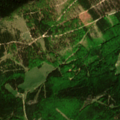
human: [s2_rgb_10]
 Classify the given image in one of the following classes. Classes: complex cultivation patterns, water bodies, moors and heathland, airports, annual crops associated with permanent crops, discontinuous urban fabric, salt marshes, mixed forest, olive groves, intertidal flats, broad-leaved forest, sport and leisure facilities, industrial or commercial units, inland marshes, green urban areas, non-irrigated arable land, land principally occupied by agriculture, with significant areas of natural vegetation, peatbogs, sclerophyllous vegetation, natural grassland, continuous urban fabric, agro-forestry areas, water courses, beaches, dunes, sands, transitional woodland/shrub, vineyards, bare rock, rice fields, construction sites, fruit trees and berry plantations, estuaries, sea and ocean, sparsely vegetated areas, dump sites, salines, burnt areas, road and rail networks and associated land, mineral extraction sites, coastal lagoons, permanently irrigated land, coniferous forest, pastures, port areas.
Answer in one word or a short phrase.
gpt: pastures, broad-leaved forest, coniferous forest, mixed forest